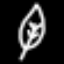
Label: leaf